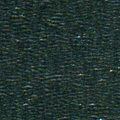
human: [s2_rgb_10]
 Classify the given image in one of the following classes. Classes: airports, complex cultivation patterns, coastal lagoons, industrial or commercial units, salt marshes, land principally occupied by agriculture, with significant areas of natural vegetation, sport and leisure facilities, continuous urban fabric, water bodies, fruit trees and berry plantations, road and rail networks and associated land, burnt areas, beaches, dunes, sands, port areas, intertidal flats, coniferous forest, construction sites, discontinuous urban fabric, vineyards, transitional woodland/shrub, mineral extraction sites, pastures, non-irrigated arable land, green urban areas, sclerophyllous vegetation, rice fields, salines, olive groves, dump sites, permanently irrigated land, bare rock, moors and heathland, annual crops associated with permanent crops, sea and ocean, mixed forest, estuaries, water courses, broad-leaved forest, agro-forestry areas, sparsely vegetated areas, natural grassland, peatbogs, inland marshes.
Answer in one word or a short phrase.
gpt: sea and ocean